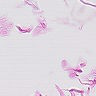
Metastatic tissue present: no